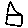
Label: house